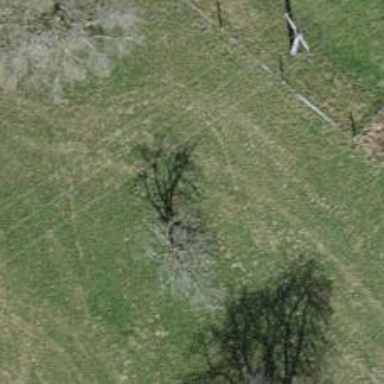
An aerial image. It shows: Single tag "natural: tree."